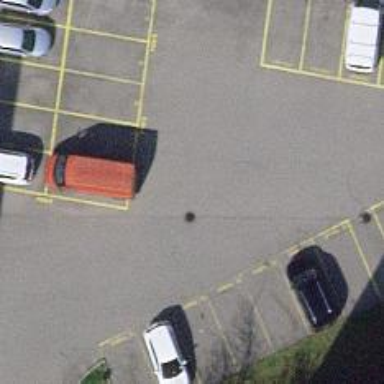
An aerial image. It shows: Parking aisle designated as service road.